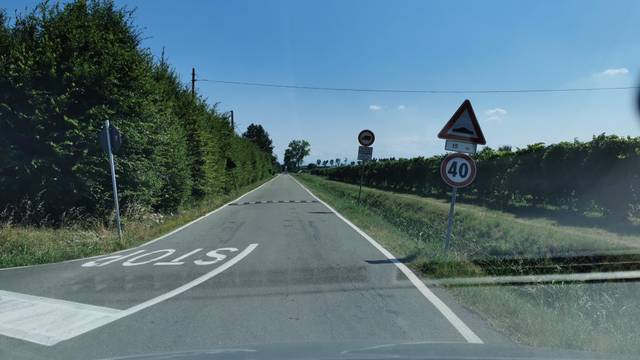
Region: Italy
Coordinates: 44.773, 10.917